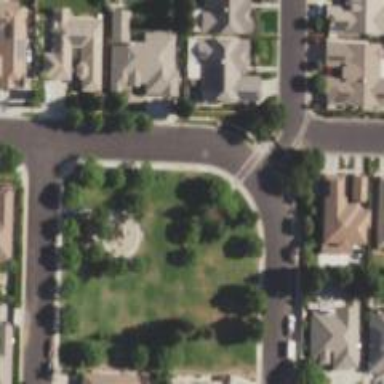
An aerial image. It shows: Neighborhood park.